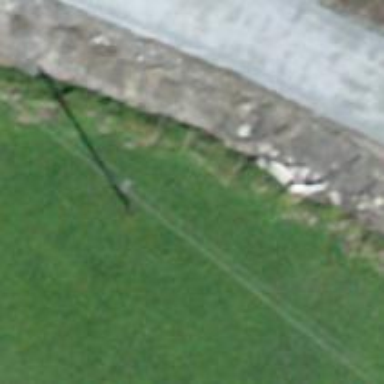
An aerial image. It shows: Power pole.